Field crop: maize
Growth stage: 2
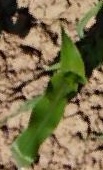
Species: maize